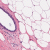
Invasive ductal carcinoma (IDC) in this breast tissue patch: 0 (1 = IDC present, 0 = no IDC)